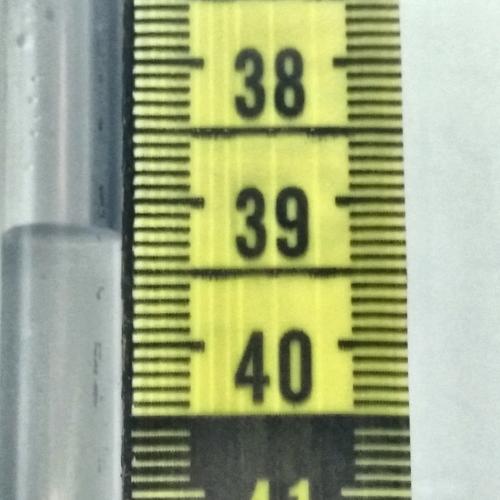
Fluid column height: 39.2 cm